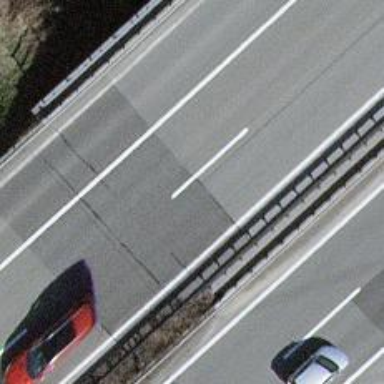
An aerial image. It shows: Viaduct bridge over motorway with asphalt surface.